Aerial crown-view tile of a tropical tree (Barro Colorado Island, Panama), acquired 20250217:
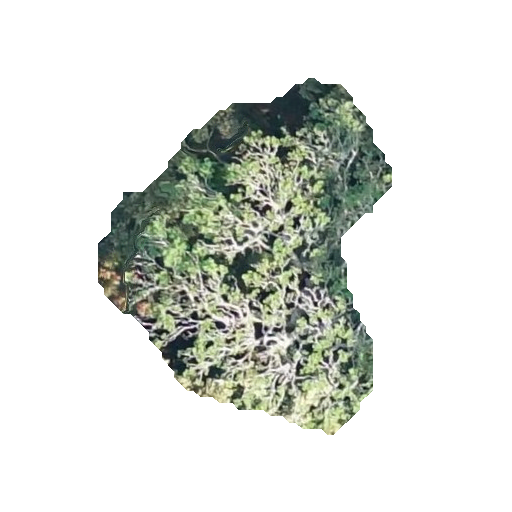
Species: Jacaranda copaia
GBIF accepted scientific name: Jacaranda copaia
Crown area: 99.899 m²